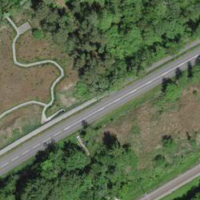
EUNIS habitat code: 45
Species observed at this site:
Lythrum salicaria
Cepaea nemoralis
Stachys palustris
Arum maculatum
Cirsium palustre
Filipendula ulmaria
Gryllotalpa gryllotalpa
Potamogeton coloratus
Phragmites australis
Thalictrum flavum
Lysimachia vulgaris
Galium palustre
Alnus glutinosa
Coccothraustes coccothraustes
Epipactis palustris